Interaction volume radius: 5 \u00c5
Interaction volume height: 15 \u00c5
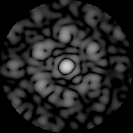
Disorder parameter: 0.6123